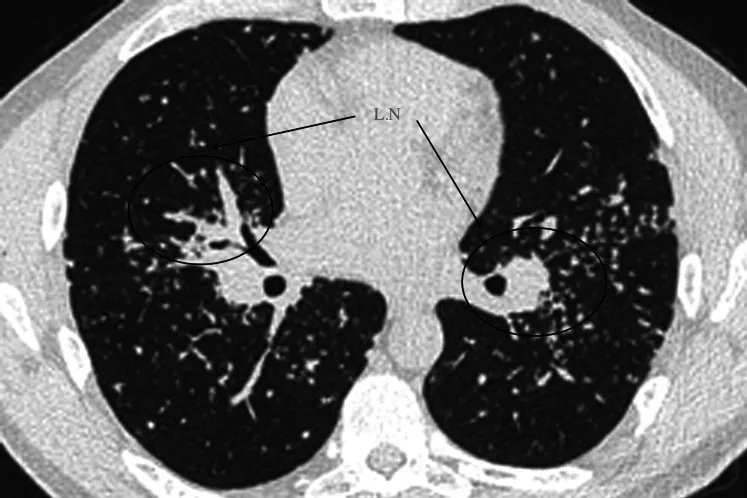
The CT scan of the chest revealed hilar lymphadenopathy, indicating the enlargement of lymph nodes in the pulmonary hilum. Lymph nodes were observed in the right upper lobe, interlobar region, middle lobe, and lower lobe, as well as in the left upper lobe, interlobar region, and lower lobe.
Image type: radiology (ct)